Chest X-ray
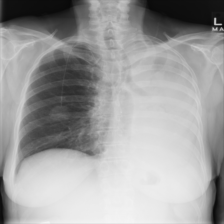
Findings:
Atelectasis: positive
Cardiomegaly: negative
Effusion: negative
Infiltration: negative
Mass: negative
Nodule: negative
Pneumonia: negative
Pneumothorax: negative
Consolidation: negative
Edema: negative
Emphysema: negative
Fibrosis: negative
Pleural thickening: negative
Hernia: negative